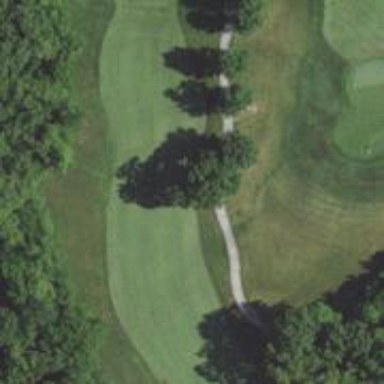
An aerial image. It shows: View of golf hole.